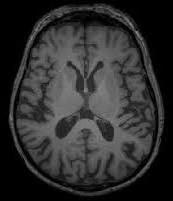
Label: notumor